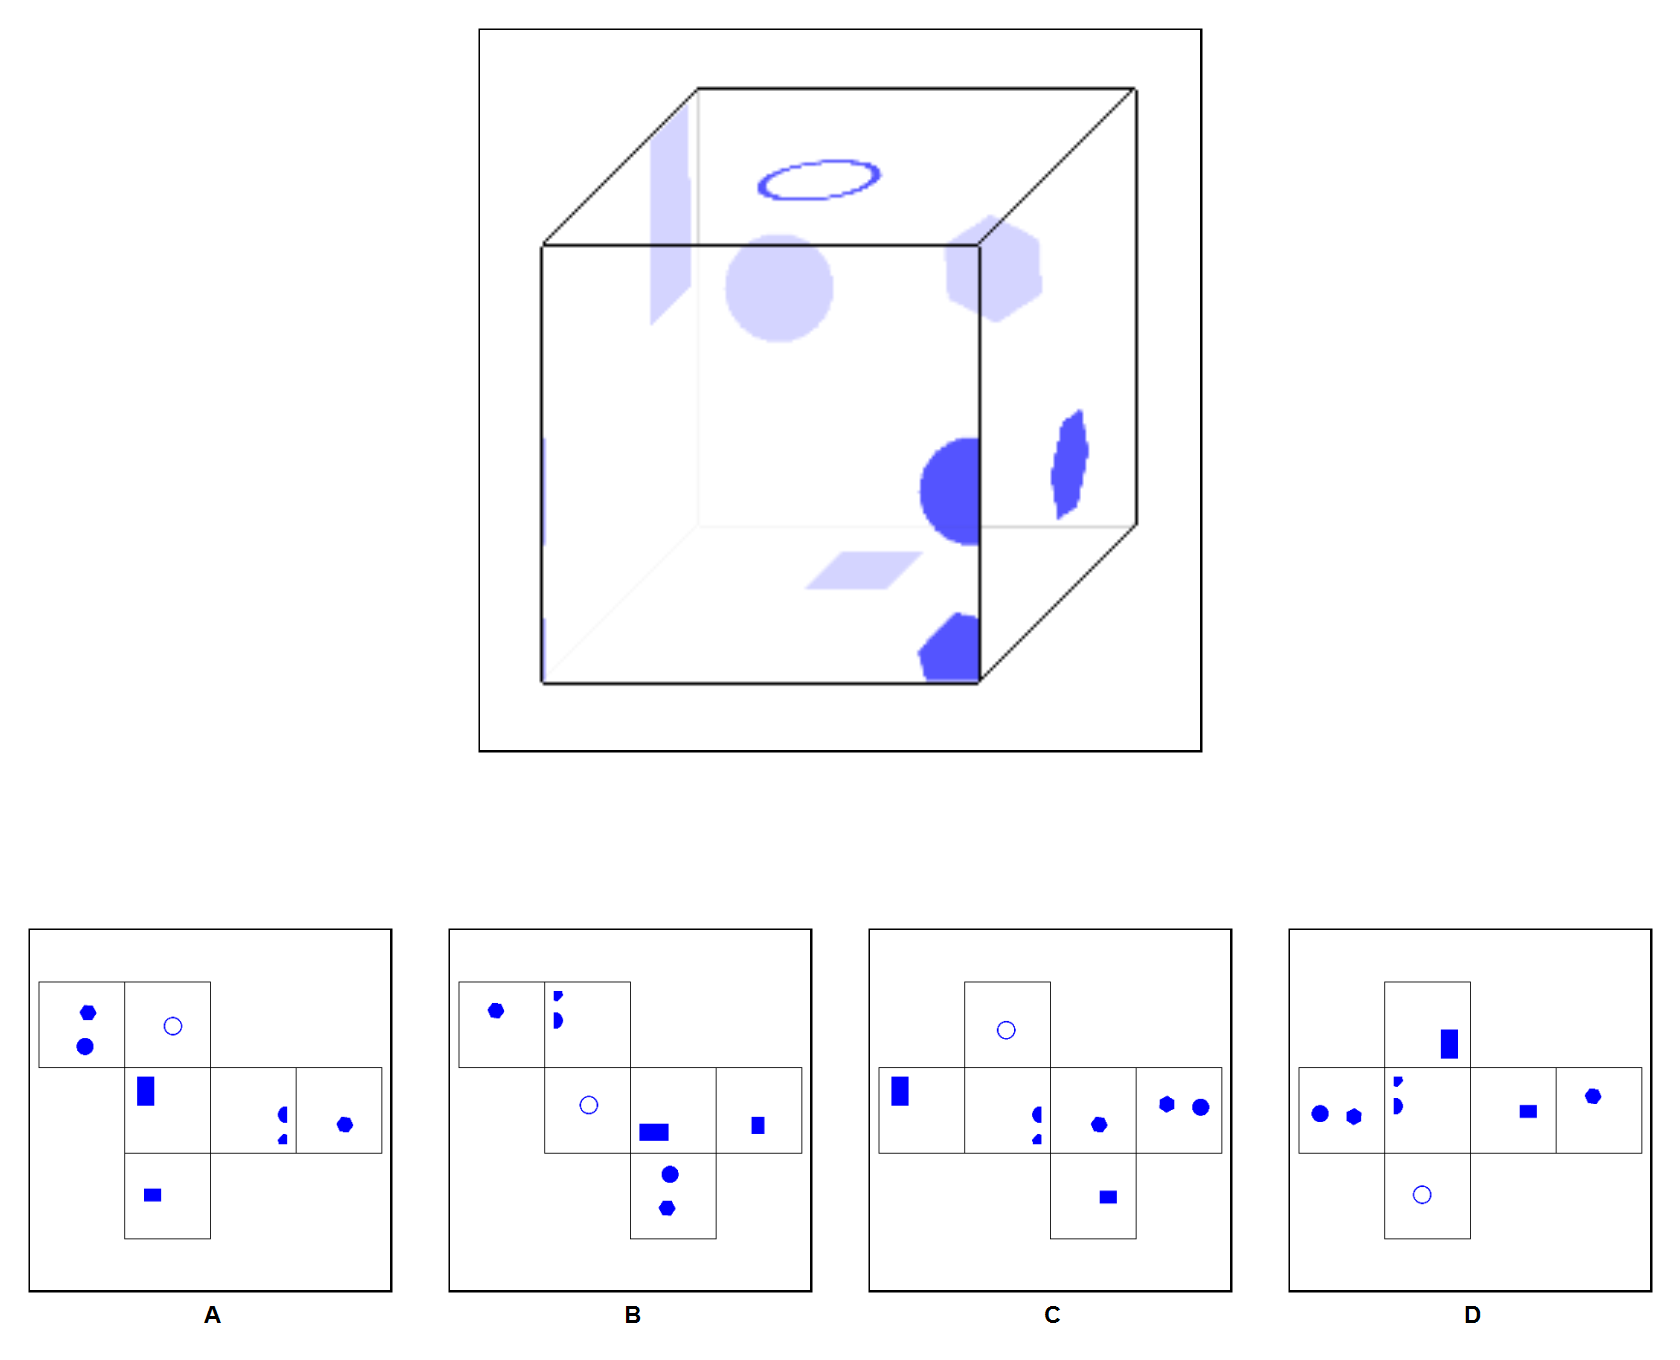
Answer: D